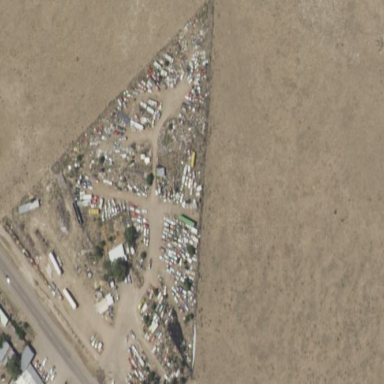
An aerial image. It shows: Industrial area designated as scrap yard.